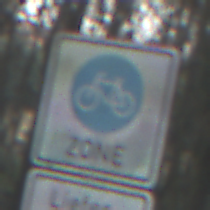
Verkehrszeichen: BeginnFahrradzone
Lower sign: BesondereFahrzeugeUndTransportgueter5
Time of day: SunriseSunset
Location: Outdoor (Nature)
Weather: Clear
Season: Winter
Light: Natural